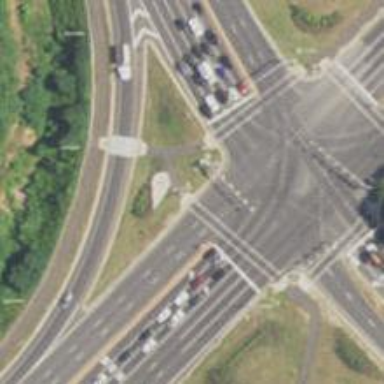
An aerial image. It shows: Marked asphalt cycleway crossing.